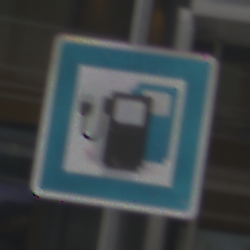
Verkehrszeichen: LadestationFuerElektrofahrzeuge
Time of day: Midday
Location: Outdoor (Urban)
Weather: Overcast
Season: NotSpecified
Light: Natural